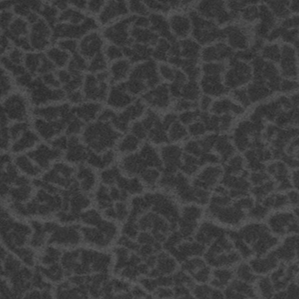
Label: frost